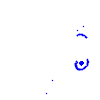
Particle: electron